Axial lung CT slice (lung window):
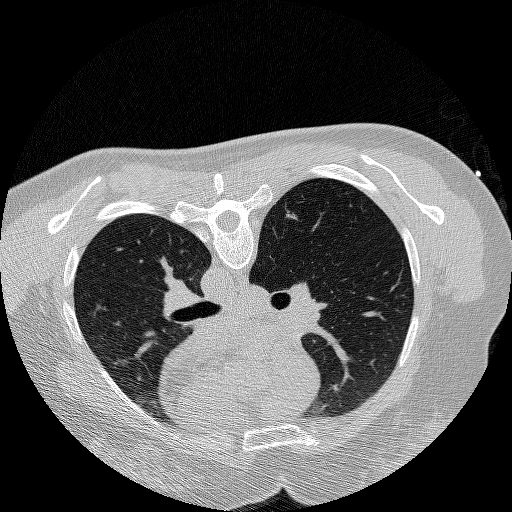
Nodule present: yes
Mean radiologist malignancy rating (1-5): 4.75